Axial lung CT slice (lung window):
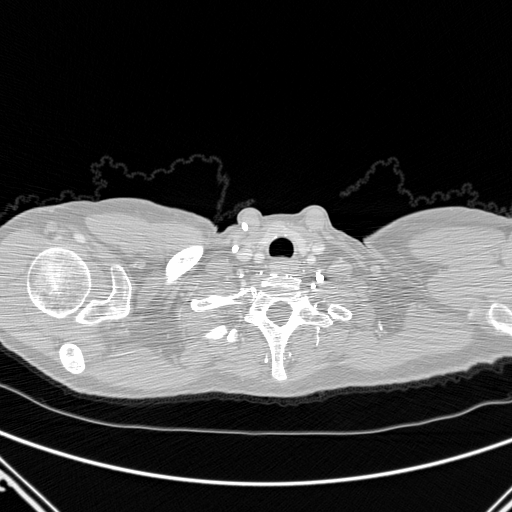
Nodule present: no